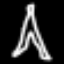
Label: The Eiffel Tower